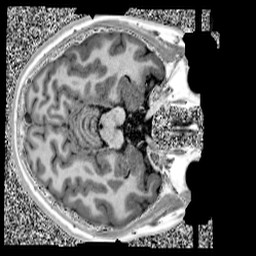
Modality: UNIT1
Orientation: axial
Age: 14
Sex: female
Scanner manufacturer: siemens
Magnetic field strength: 3 T
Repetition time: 4 s
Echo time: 0.00299 s